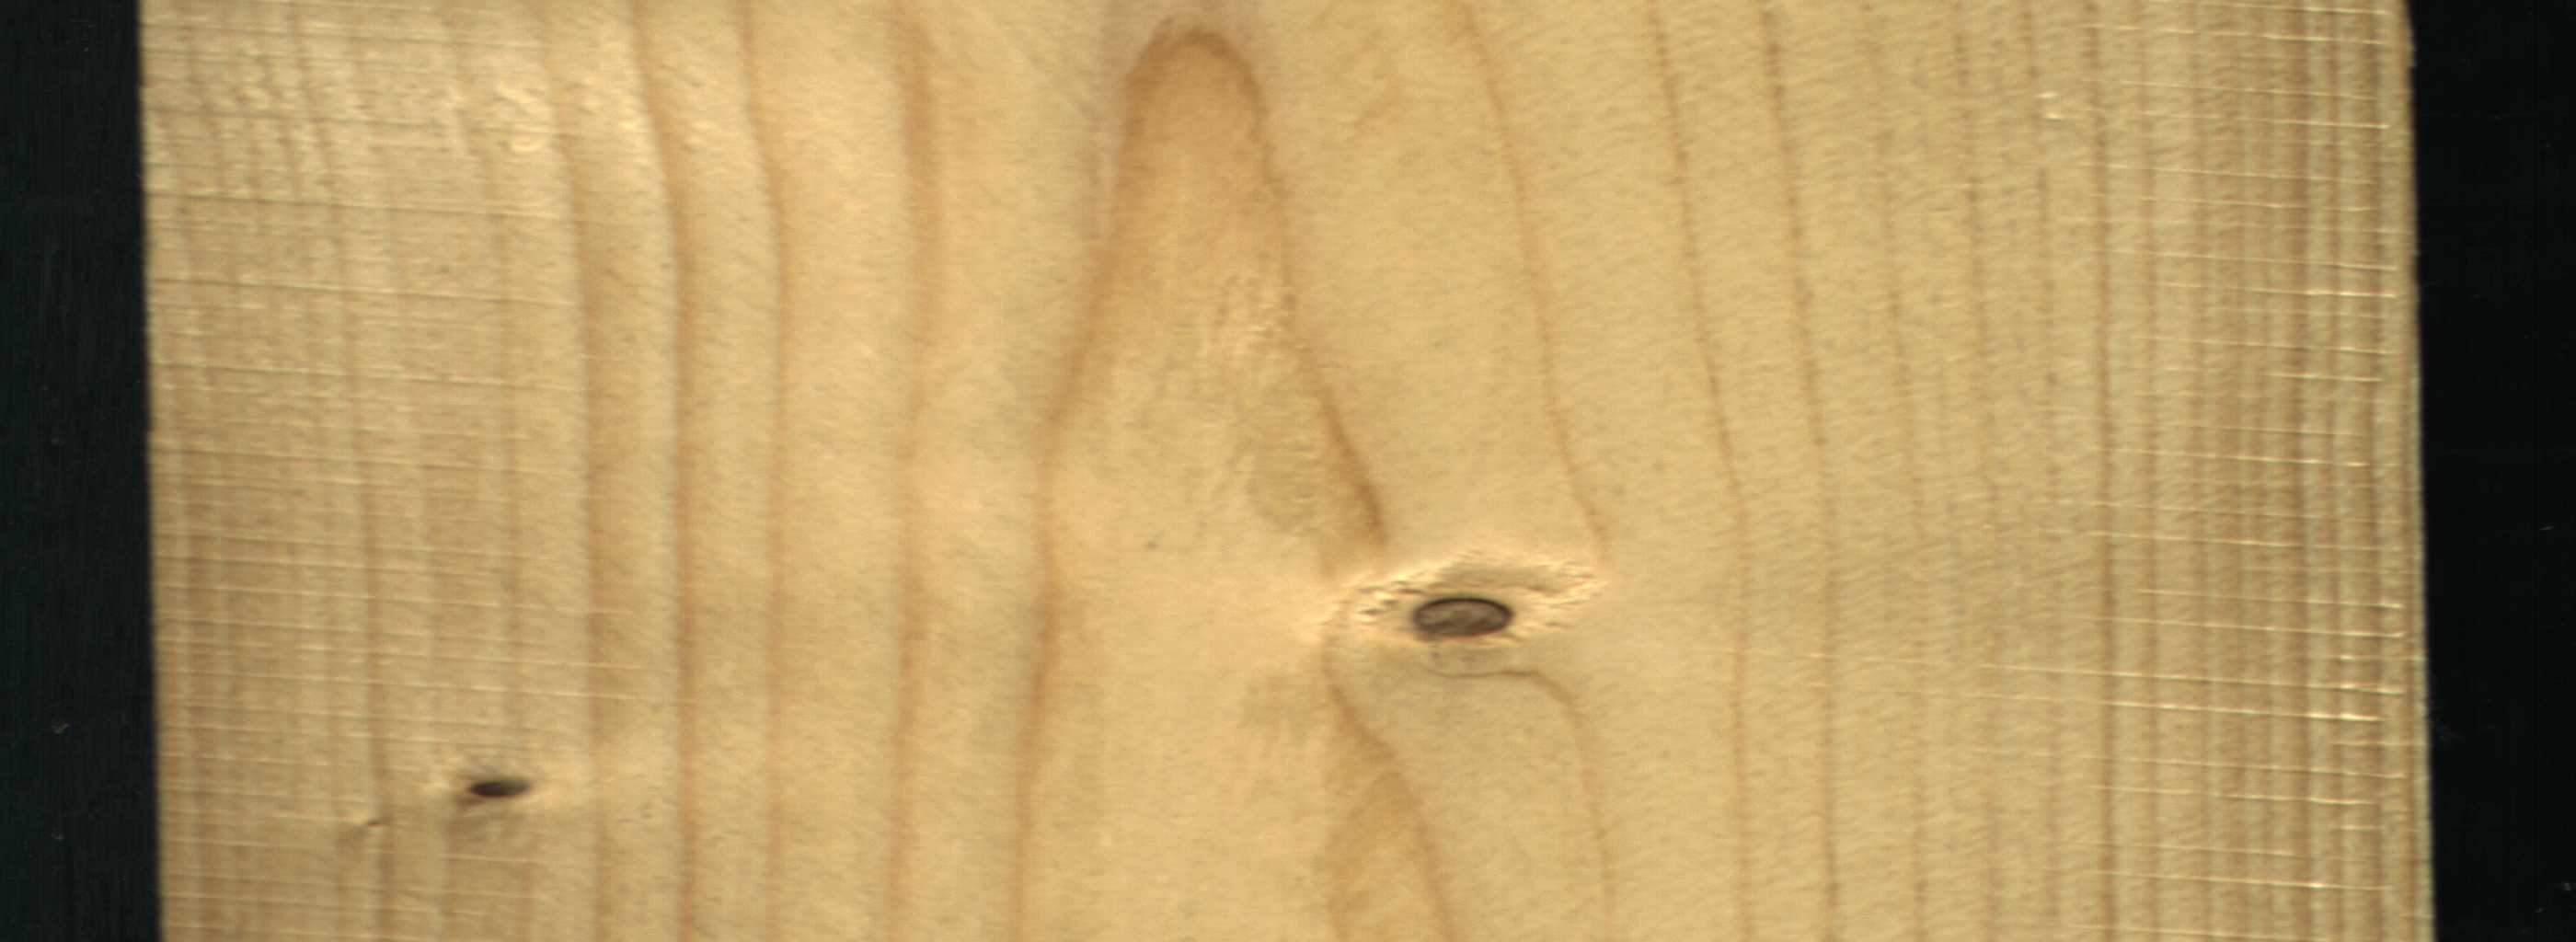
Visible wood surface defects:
Live_Knot
Live_Knot